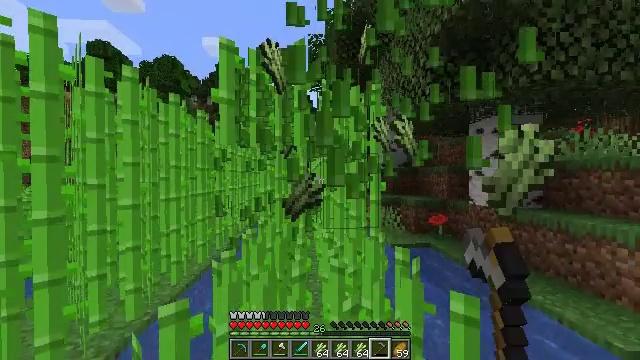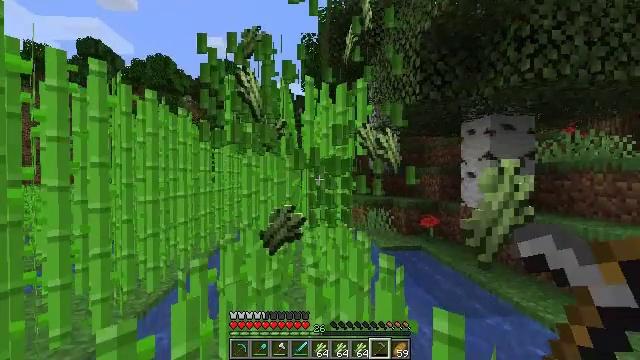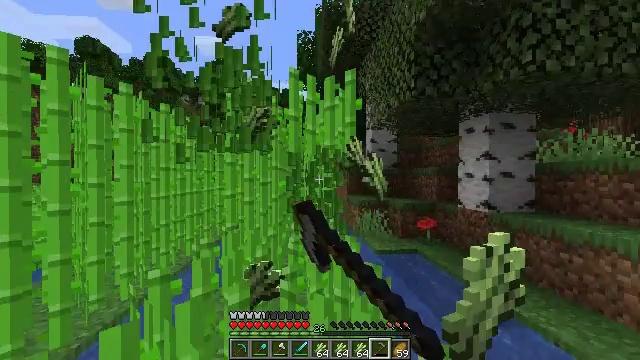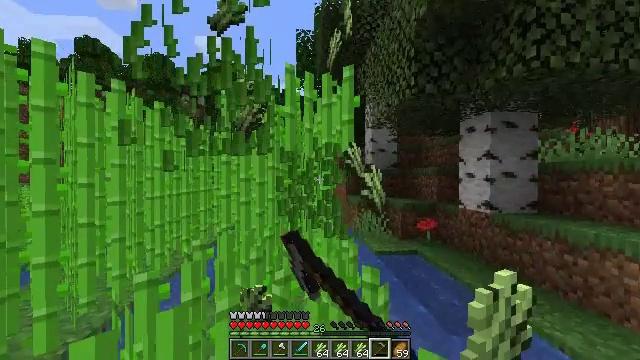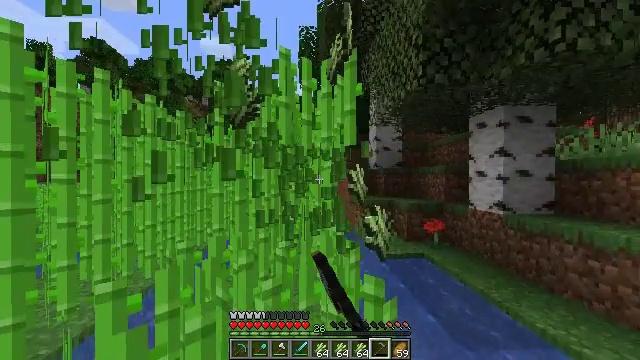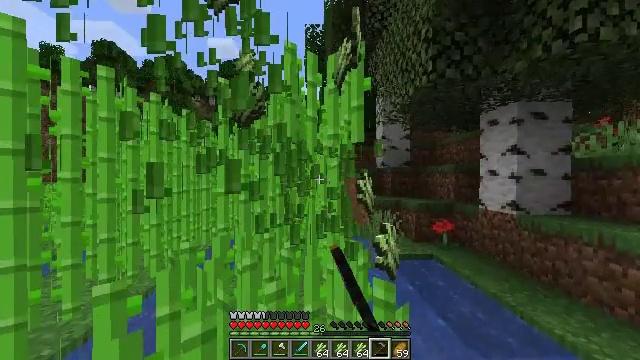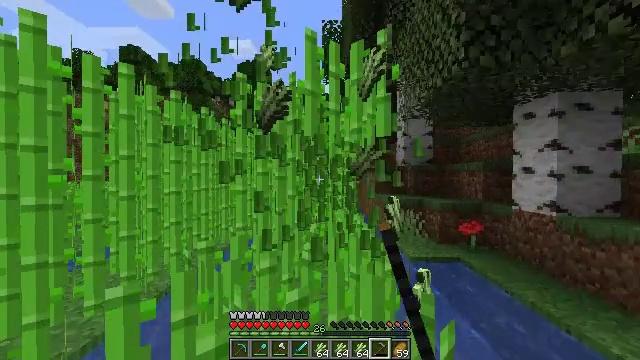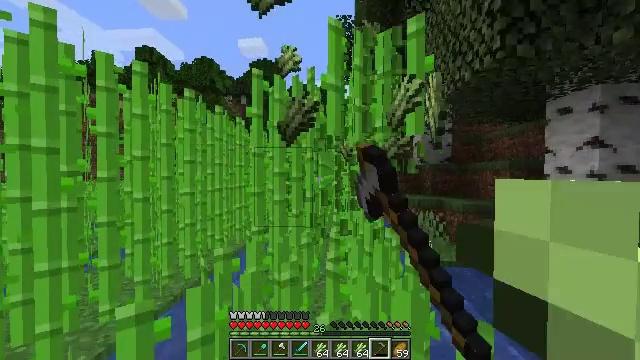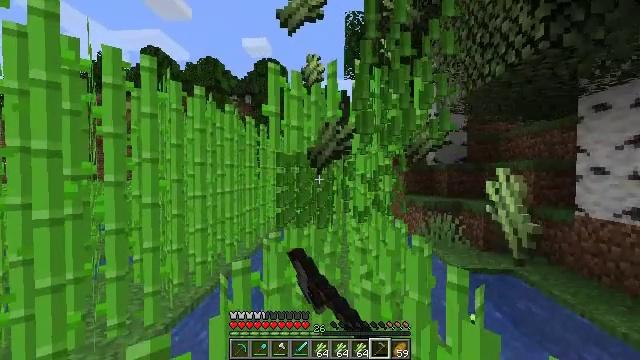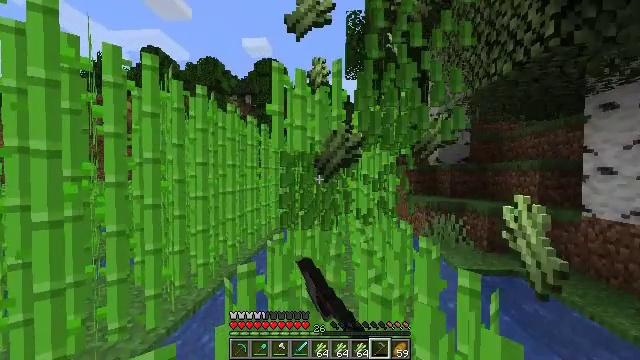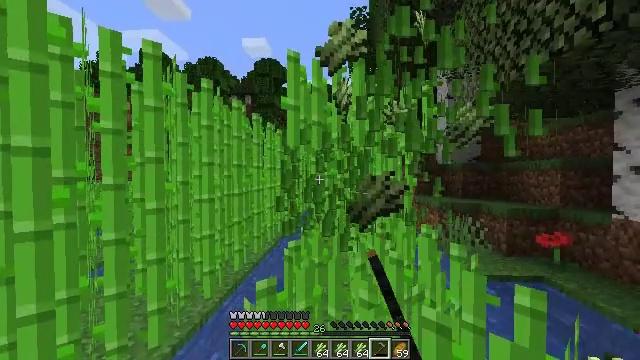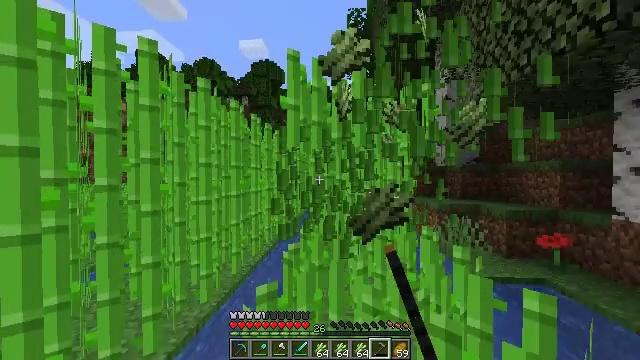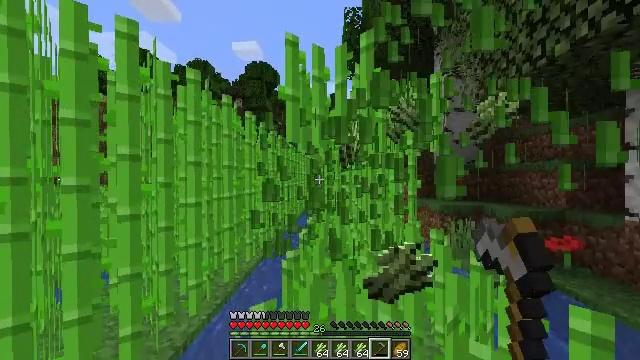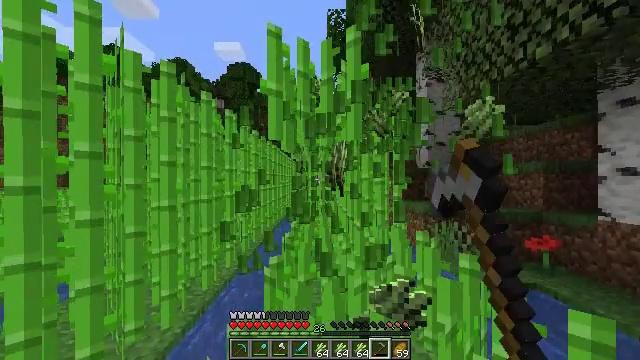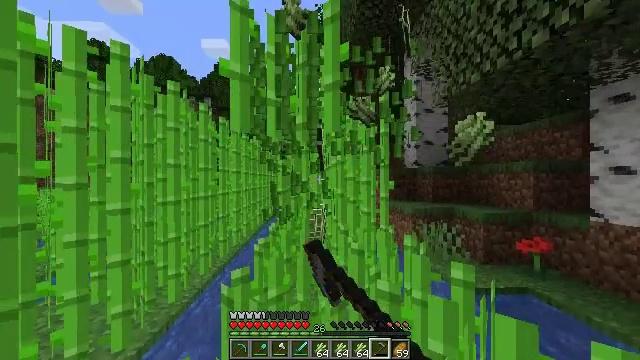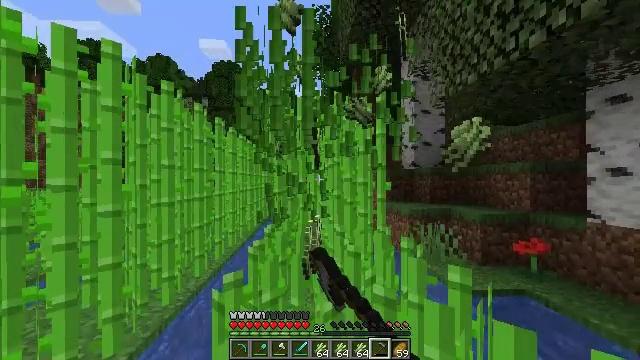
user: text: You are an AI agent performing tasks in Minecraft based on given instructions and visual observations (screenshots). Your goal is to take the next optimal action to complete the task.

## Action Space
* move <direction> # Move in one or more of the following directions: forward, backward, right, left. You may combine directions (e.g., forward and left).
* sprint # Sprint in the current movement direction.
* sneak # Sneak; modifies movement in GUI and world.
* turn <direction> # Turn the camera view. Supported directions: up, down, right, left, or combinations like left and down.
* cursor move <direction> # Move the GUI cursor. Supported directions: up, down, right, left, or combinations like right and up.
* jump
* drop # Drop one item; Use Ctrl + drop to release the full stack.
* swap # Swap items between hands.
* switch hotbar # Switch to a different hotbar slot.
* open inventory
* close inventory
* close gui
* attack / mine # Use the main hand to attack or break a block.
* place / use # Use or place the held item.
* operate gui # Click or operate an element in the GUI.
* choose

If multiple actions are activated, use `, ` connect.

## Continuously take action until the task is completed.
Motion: motion action
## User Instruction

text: Harvest sugar cane from the plant.
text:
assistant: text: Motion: move forward and move right, sprint, turn right, attack / mine
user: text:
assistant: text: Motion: move forward, sprint, attack / mine
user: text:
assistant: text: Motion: move forward, sprint, attack / mine
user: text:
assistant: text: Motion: move forward, sprint, attack / mine
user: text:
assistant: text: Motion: move forward and move left, sprint, turn left, attack / mine
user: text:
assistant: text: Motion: move forward and move left, sprint, turn left, attack / mine
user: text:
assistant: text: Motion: move forward and move left, sprint, turn left, attack / mine
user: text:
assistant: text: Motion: move forward and move left, sprint, attack / mine
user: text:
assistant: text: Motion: move forward and move left, sprint, attack / mine
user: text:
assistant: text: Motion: move forward, sprint, attack / mine
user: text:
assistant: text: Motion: move forward, sprint, attack / mine
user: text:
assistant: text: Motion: move forward, sprint, turn right, attack / mine
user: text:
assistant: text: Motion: move forward and move right, sprint, turn right, attack / mine
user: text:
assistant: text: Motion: move forward and move right, sprint, turn right, attack / mine
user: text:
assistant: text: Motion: move forward and move right, sprint, attack / mine
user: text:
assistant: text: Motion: move forward and move right, sprint, attack / mine
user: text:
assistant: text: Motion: move forward, sprint, attack / mine
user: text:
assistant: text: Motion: move forward, sprint, turn left, attack / mine
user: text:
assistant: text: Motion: move forward and move left, sprint, turn left, attack / mine
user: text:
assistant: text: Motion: move forward and move left, sprint, turn left, attack / mine
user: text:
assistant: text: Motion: move forward and move left, sprint, attack / mine
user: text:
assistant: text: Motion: move forward and move left, sprint, attack / mine
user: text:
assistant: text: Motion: move forward, sprint, attack / mine
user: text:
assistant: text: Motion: move forward, sprint, attack / mine
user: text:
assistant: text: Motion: move forward, sprint, turn right, attack / mine
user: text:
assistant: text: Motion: move forward and move right, sprint, turn right, attack / mine
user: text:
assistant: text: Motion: move forward and move right, sprint, attack / mine
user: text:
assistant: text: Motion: move forward and move right, sprint, attack / mine
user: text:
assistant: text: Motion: move forward and move right, sprint, attack / mine
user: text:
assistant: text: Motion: move forward, sprint, attack / mine